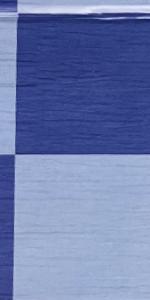
Label: Empty